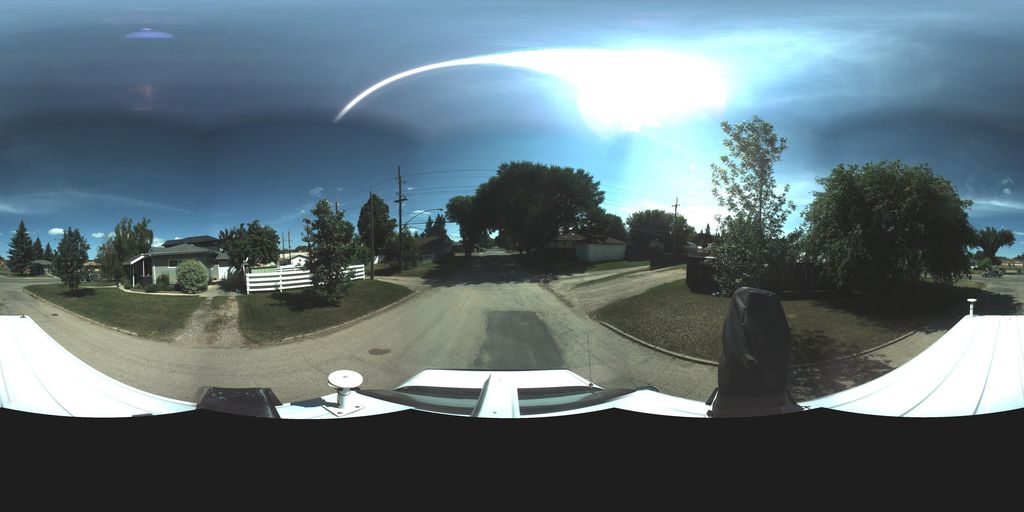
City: saskatoon